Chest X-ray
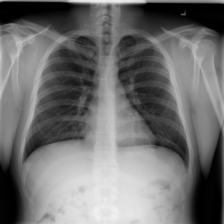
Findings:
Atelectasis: negative
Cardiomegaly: negative
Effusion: negative
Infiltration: negative
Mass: negative
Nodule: negative
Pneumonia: negative
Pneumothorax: negative
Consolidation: negative
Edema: negative
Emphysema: negative
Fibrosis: negative
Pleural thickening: negative
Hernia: negative